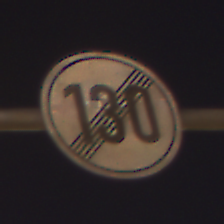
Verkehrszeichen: EndeGeschwindigkeit130
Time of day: Night
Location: Outdoor (Urban)
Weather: Clear
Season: NotSpecified
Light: Artificial